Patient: sex F, age 49
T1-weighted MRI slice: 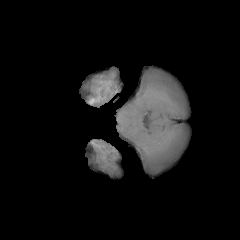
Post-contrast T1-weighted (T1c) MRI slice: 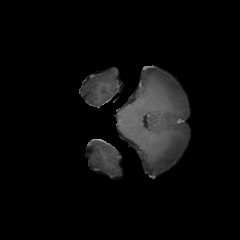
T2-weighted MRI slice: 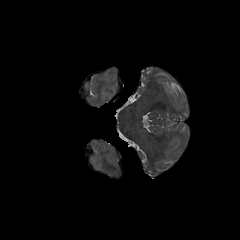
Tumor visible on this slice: no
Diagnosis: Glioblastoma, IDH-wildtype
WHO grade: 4